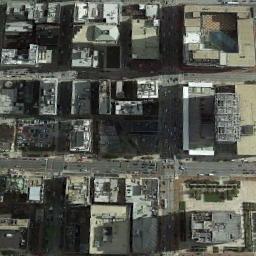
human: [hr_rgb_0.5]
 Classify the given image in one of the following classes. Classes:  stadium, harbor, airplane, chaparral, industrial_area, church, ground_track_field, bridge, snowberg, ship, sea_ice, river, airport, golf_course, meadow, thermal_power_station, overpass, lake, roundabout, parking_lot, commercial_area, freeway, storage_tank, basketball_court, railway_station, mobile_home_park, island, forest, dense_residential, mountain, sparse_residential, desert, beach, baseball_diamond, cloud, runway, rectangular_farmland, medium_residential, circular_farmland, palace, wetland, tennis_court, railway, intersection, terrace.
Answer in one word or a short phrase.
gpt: commercial_area